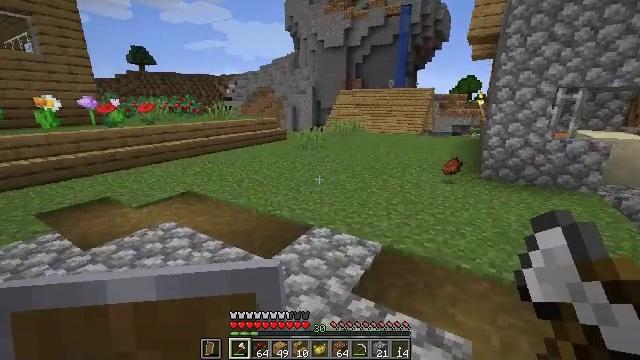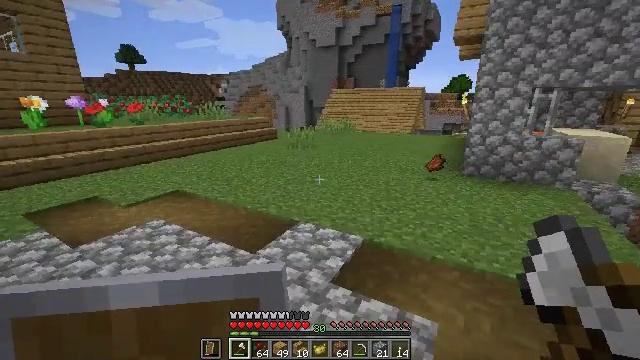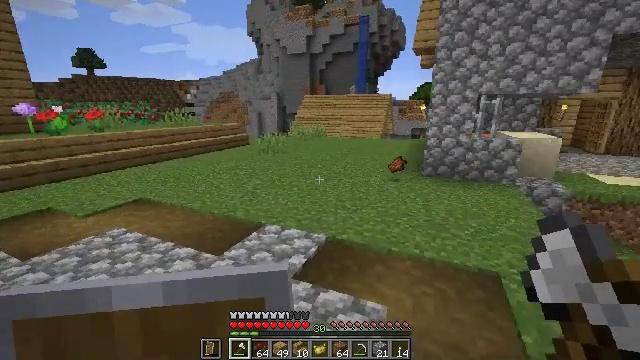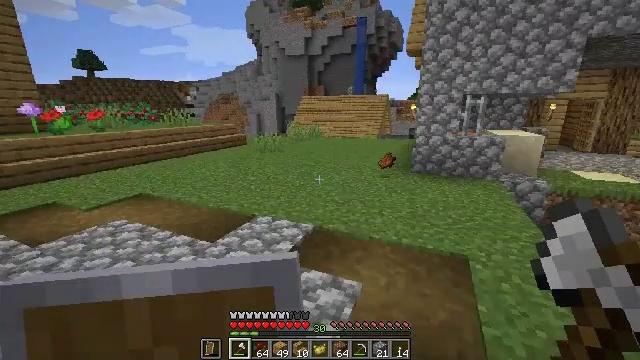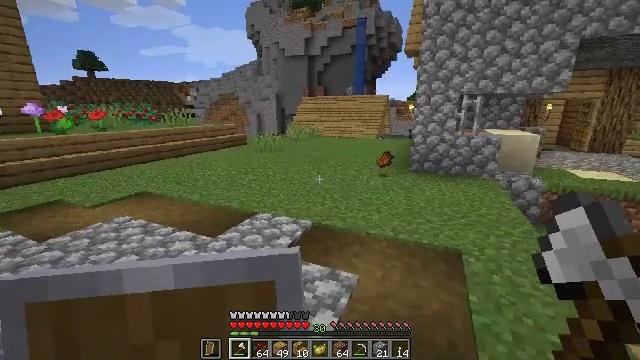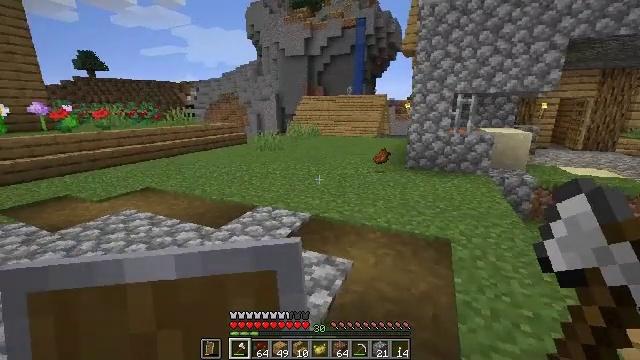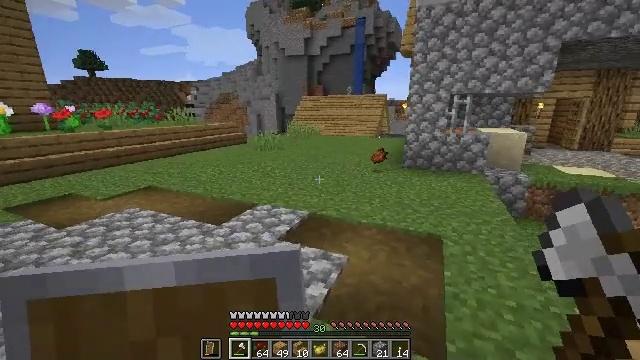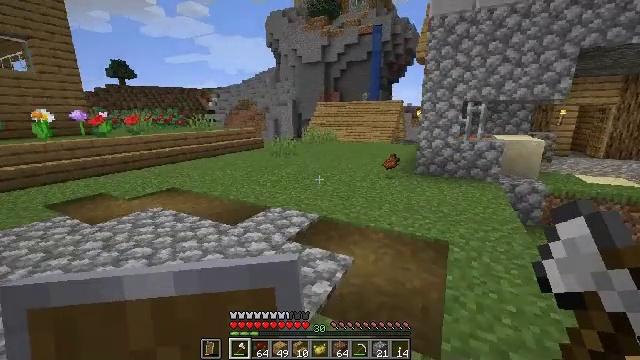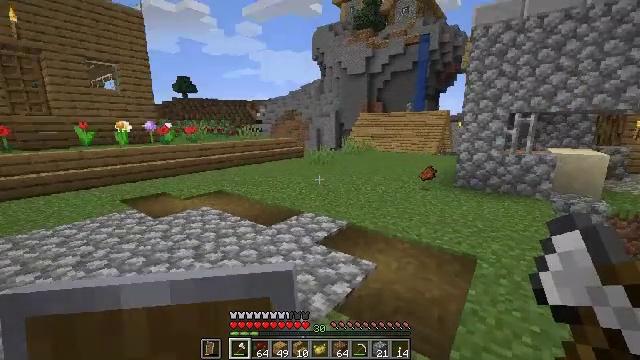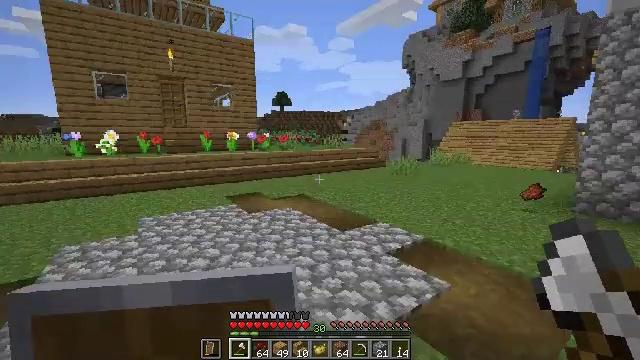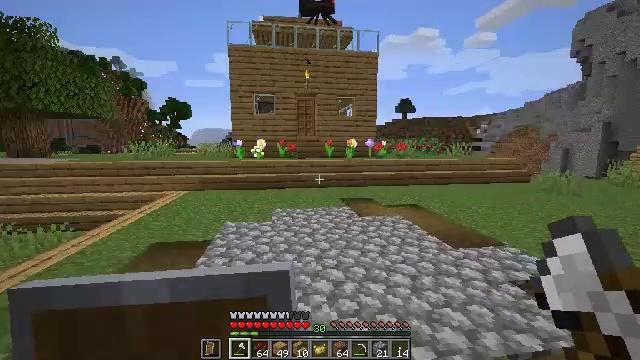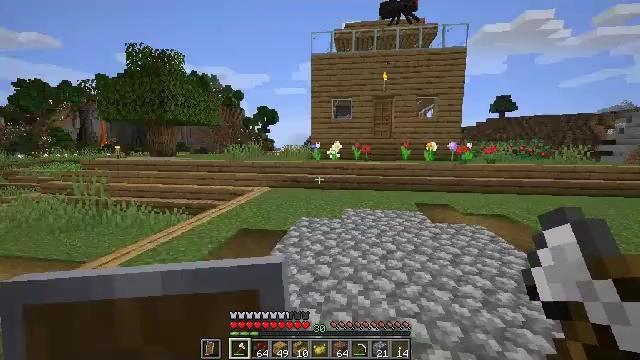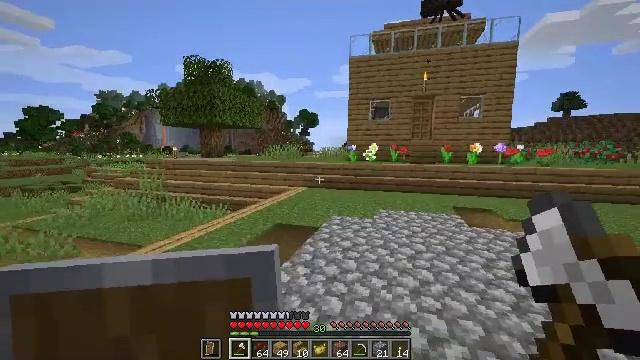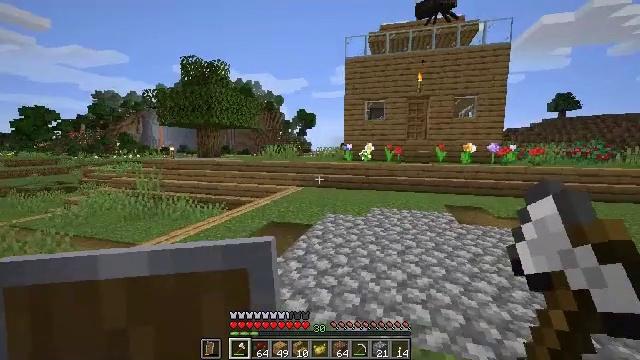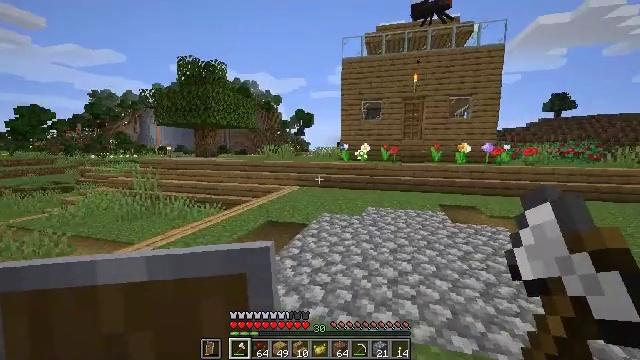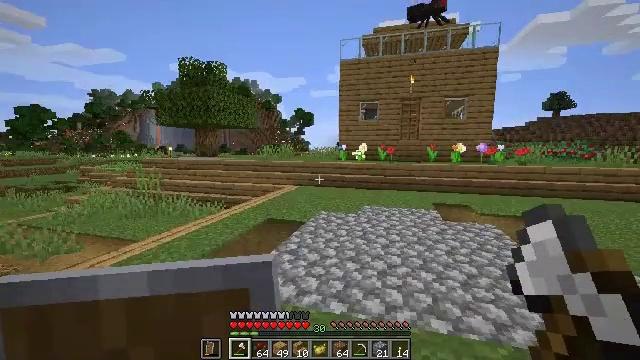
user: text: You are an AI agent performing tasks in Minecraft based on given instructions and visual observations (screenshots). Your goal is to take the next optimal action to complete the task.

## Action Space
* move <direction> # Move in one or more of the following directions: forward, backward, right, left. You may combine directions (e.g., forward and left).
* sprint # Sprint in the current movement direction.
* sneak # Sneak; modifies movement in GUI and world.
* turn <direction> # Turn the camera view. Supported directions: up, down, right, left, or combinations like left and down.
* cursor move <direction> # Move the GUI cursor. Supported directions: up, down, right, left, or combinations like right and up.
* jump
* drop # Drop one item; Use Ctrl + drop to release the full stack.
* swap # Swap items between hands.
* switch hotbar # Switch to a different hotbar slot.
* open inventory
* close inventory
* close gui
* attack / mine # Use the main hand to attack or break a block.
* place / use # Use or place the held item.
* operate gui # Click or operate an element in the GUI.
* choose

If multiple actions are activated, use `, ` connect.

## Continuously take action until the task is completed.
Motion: motion action
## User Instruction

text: Destroy the bookshelf.
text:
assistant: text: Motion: move back and move right, turn right
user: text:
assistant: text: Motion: move back and move right, turn right and up
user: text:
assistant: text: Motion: move back
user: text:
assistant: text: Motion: move back
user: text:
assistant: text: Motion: move back
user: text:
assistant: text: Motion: move back and move right
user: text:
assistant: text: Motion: move back and move right, turn left and up
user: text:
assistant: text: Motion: move back and move right, turn left and up
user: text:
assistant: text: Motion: move back and move right, turn left and up
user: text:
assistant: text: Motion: move back and move right, turn left and up
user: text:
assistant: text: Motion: move back and move right, turn left
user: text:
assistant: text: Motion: move back and move right, turn left
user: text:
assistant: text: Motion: move back and move right
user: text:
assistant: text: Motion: move back
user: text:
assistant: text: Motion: move back
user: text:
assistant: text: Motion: move back
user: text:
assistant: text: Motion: move back, turn right
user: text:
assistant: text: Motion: move back, turn right and up
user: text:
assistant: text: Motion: move back and move right, turn right and up
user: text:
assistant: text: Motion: move right, turn right and down
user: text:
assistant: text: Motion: move right, turn right and down
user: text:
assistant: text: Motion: no_op
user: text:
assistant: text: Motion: move forward
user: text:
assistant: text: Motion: move forward
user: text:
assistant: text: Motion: move forward
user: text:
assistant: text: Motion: no_op
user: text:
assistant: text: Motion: move forward
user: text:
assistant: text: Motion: move forward, turn up
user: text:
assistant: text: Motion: move forward, turn right
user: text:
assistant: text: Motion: move forward, turn right